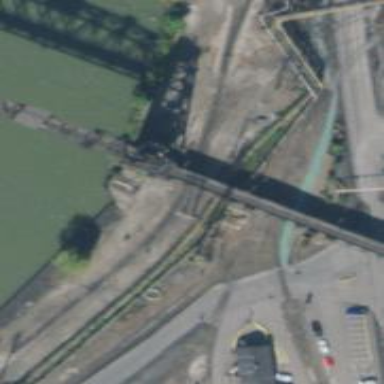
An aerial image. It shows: Rail spur service.